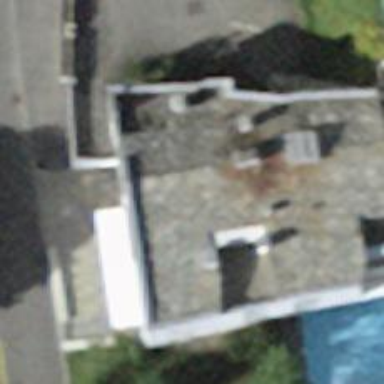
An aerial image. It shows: Restaurant.